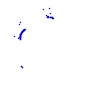
Particle: proton